Question: While using Google OpenID, there is an already selected option for "remember approval". How can the same be achieved for a login with OAuth 2.0 ?
It seems to ask permission everytime for the defined scope settings, whereas in facebook Oauth 2.0, it asks only once.
OpenID example from Stack Exchange, with "remember this approval" option

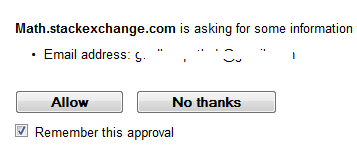
Answer: <URL>
see Change #3: Server-side auto-approval